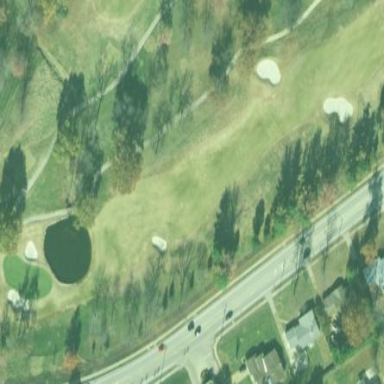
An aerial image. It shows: Golf fairway surrounded by grass.